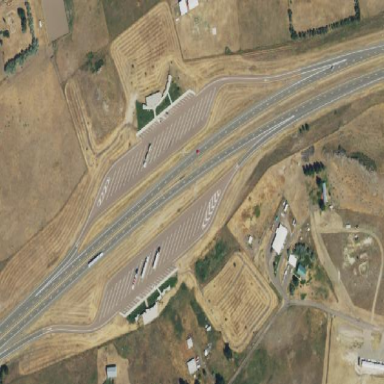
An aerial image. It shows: Rest area along the road.